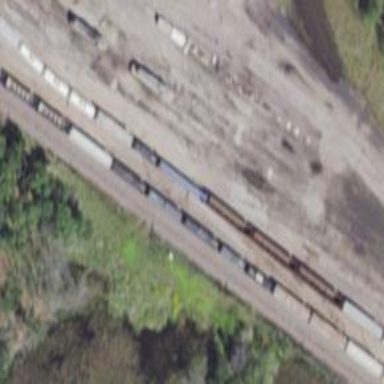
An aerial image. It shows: Railway siding with rails.